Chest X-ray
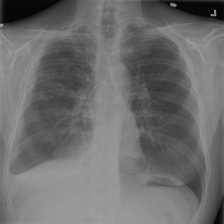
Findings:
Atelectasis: negative
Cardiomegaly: negative
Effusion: positive
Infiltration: negative
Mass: negative
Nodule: negative
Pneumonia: negative
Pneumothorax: positive
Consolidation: negative
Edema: negative
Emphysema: negative
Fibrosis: negative
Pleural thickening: negative
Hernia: negative